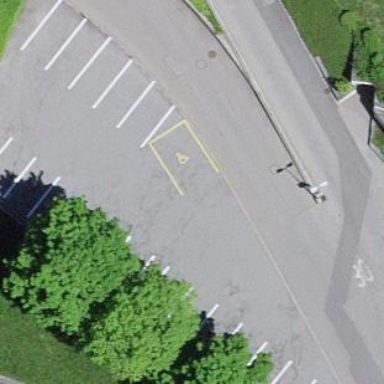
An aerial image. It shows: Parking area with surface.